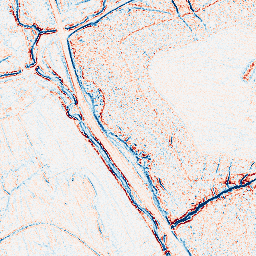
Category: edge_preserving
Decomposition family: bilateral
Decomposition parameters: d: 5
sigma_color: 100
sigma_space: 50
Upsampling method: bspline
Upsampling parameters: scale: 2
Upsampling scale: 2